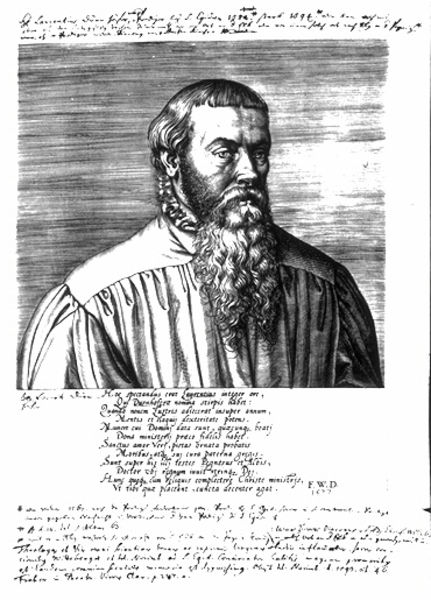
Titel: Bildnis des Lorenz Dürnhofer
Künstler: Johann Sadeler
Institution: (Seriendruck)
Schlagwörter: dunkel, mann, umhang, weiß, frisur, grau, haar, mund, nase, ohr, schwarz, stirn, blick, alt, bart, hemd, augen, bibel, bärtig, falten, gesicht, kragen, vollbart, ärmel, bildnis, herr, portrait, porträt, gewand, haare, mantel, bruststück, lippen, locken, schulter, schultern, pony, schrift, grafik, graphik, falte, zopf, ernst, inschrift, grimmig, robe, faltenwurf, striche, gesich, buch, druck, schnitt, schwarz-weiss, schraffur, schraffuren, radierung, stich, seite, illustration, text, buchstaben, beschriftung, überschrift, buchdruck, buchseite, kursiv, talar, halbprofil, mittelalter, gedicht, klerus, mönch, gelehrter, kupferstich, weise, bildunterschrift, handschrift, tonsur, latein, schitt, gestrichelt, reformation, linen, schulterpolster, vers, reformator, drucklk, ende 16. jahrhundert, schwarz.weiß